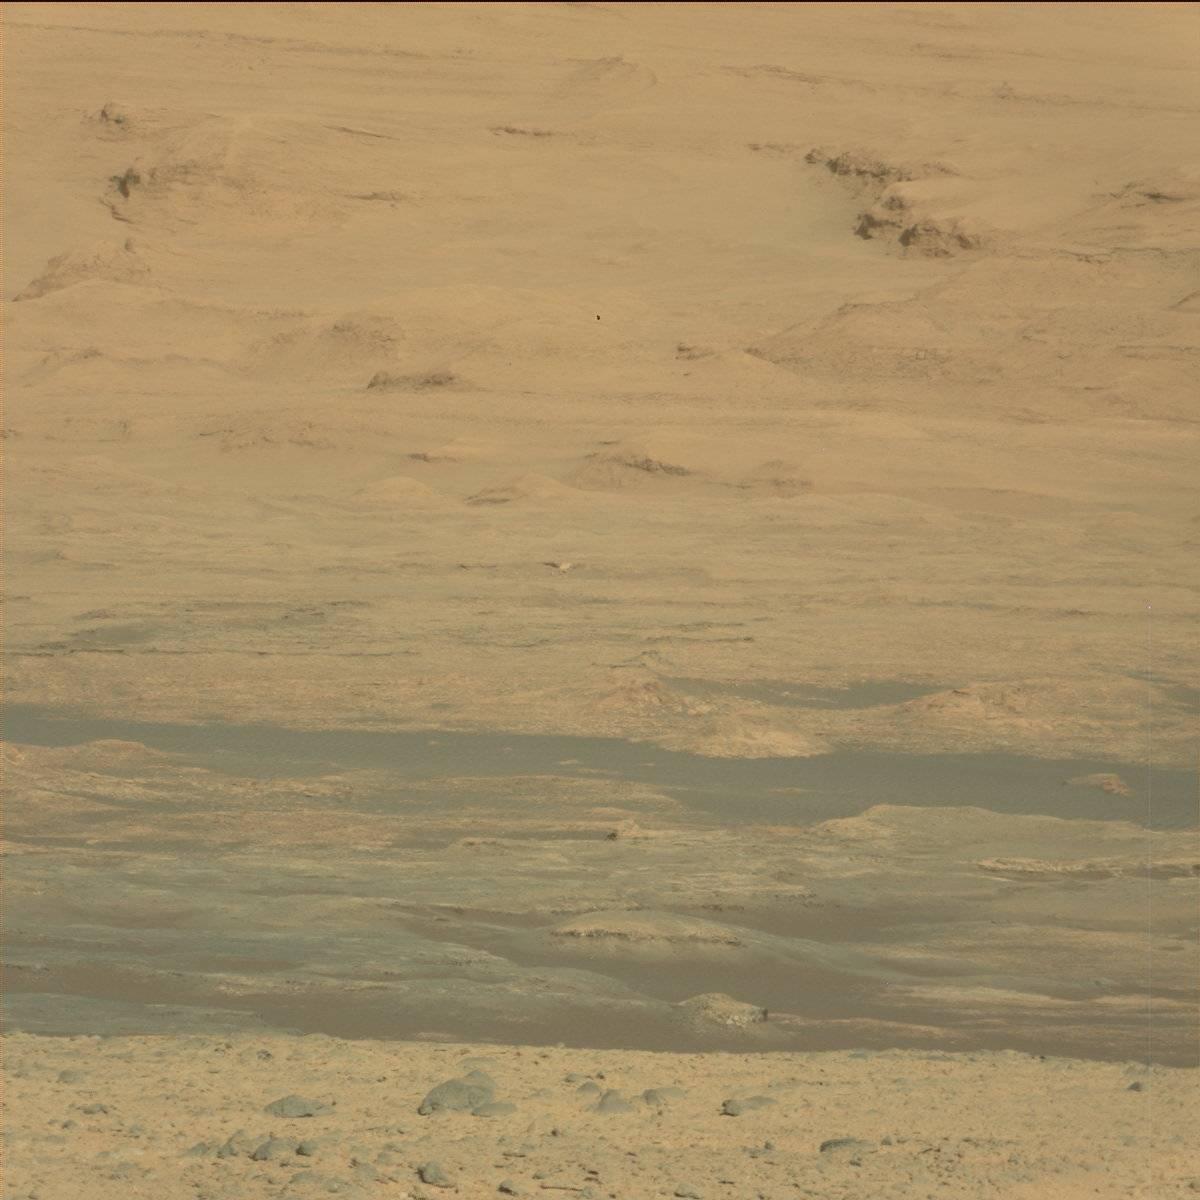
Terrain classes present: Bedrock, Ridge, Rock, Sand / Soil